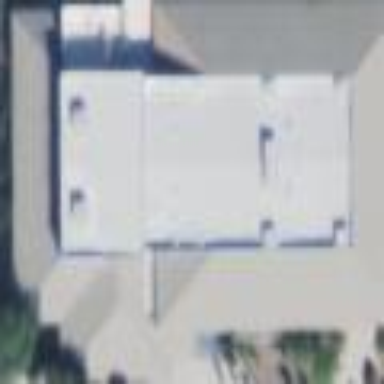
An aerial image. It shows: School building.